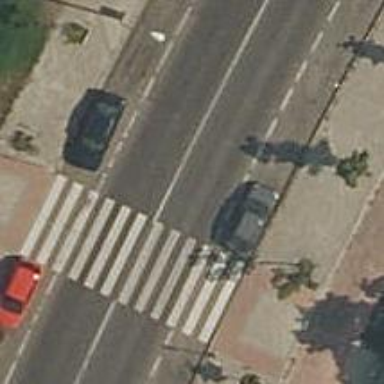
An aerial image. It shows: Marked crossing on the road.